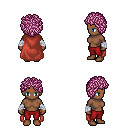
a pixel art fantasy rpg character, female body template, human, dark skin, maroon cape, red pants, pink curly afro hairstyle, white cloth bandages, four views (front, back, left, right), 2x2 character sprite sheet, small pixel art, hard edges, no anti-aliasing